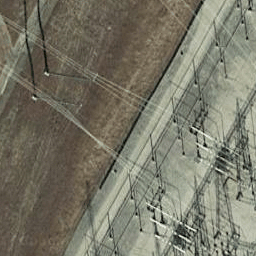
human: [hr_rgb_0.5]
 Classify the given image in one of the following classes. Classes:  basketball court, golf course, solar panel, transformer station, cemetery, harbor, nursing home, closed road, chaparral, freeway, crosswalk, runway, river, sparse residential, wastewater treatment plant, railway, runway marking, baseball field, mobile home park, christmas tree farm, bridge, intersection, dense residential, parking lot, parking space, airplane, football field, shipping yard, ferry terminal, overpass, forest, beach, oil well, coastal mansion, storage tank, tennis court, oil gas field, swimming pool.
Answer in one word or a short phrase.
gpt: transformer station